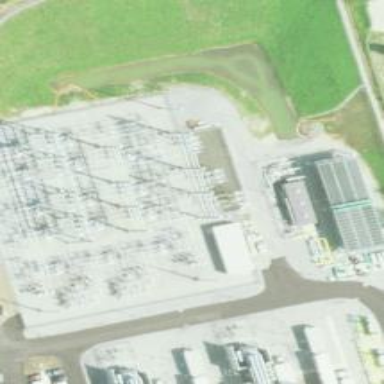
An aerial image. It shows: Switch used for power control.